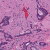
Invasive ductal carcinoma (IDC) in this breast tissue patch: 0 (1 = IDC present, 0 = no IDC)